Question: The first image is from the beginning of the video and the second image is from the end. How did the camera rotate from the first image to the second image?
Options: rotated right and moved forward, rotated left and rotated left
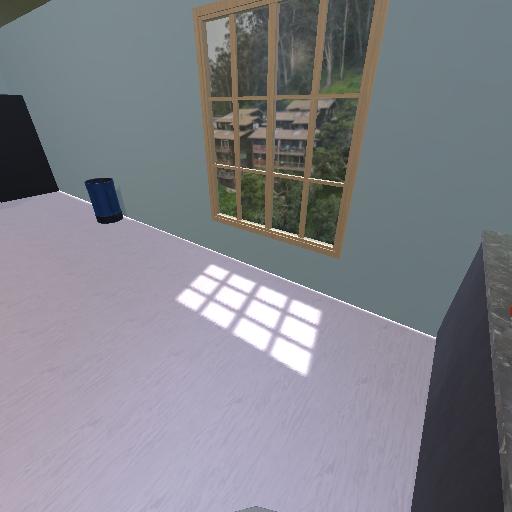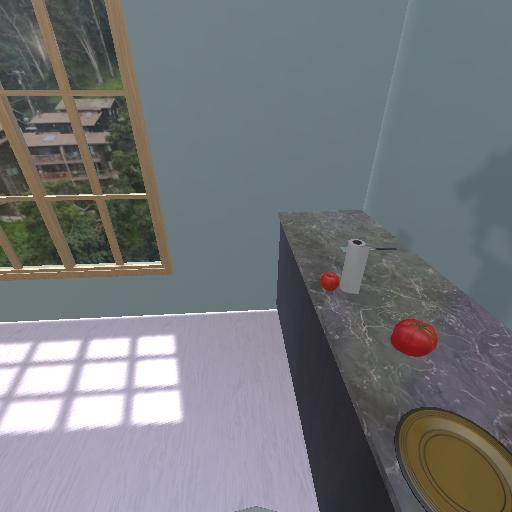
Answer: rotated right and moved forward